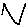
Label: zigzag